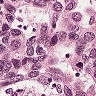
Metastatic tissue present: yes